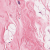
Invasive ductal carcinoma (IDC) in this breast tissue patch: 0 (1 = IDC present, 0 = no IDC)